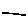
Label: line